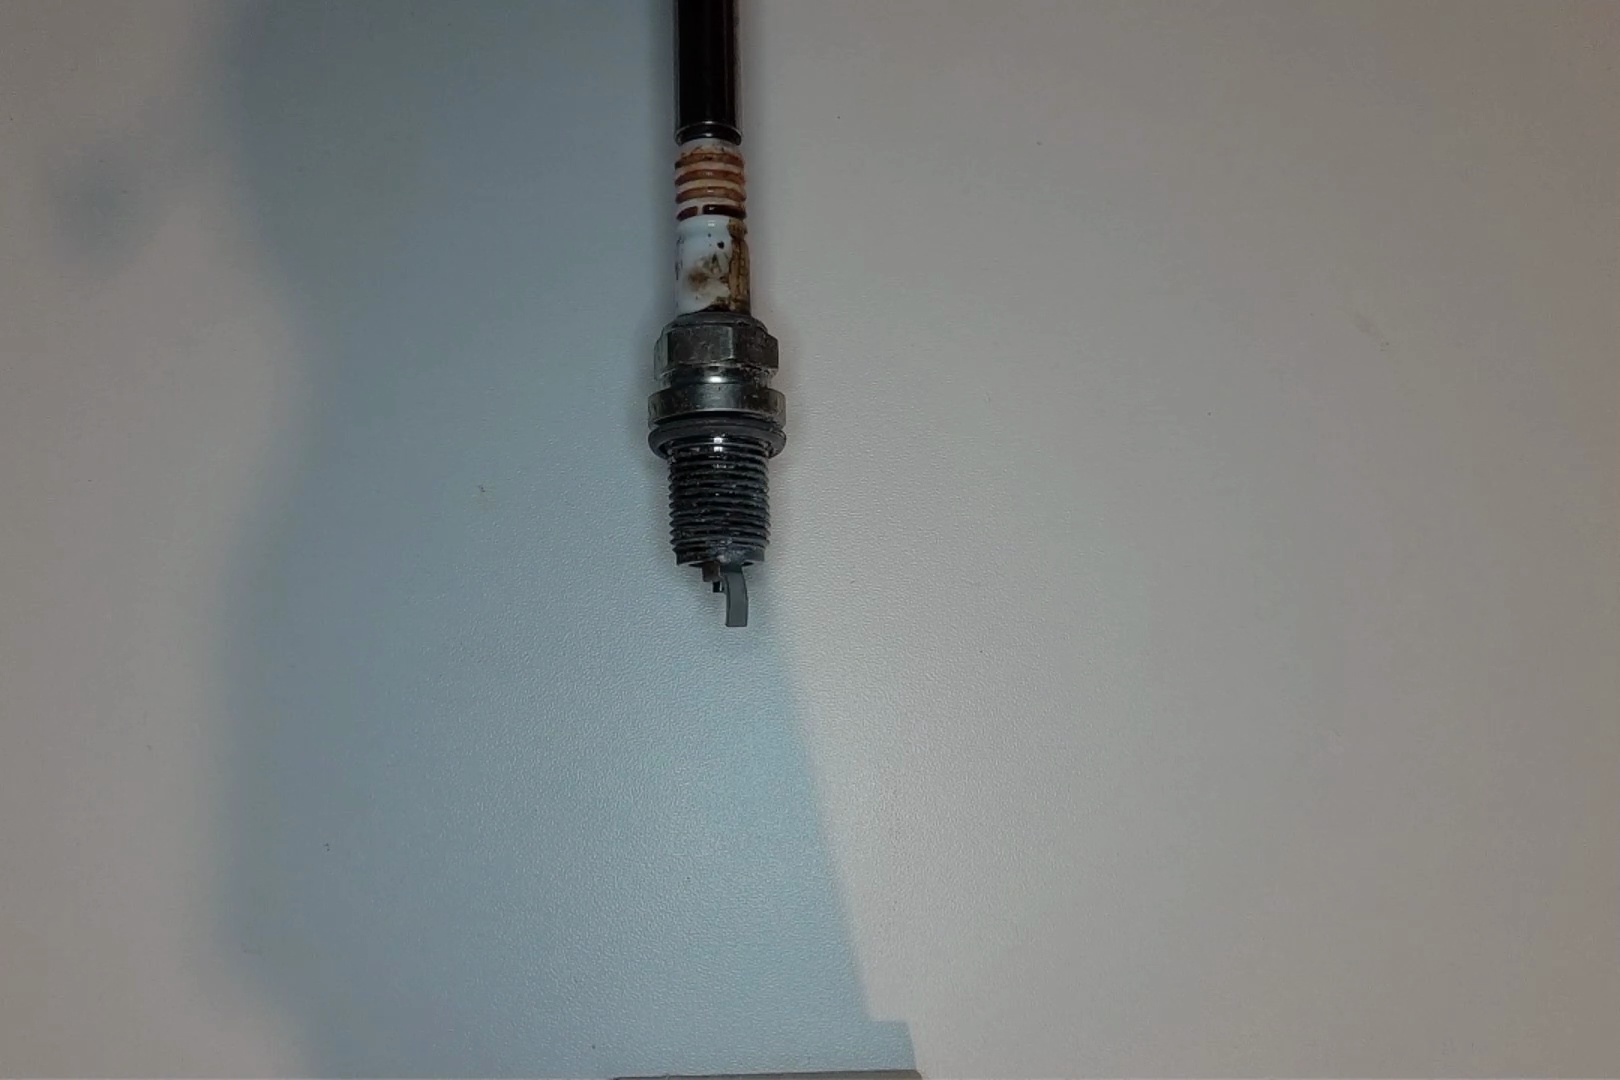
Label: anomaly